Question: Using this script, written in Python, <URL> Here is my output window for the query.

How can I get it to spit out the result as a csv? Important that "dislikes" and "shares" will be separate columns and not added rows as in the display window in powershell.
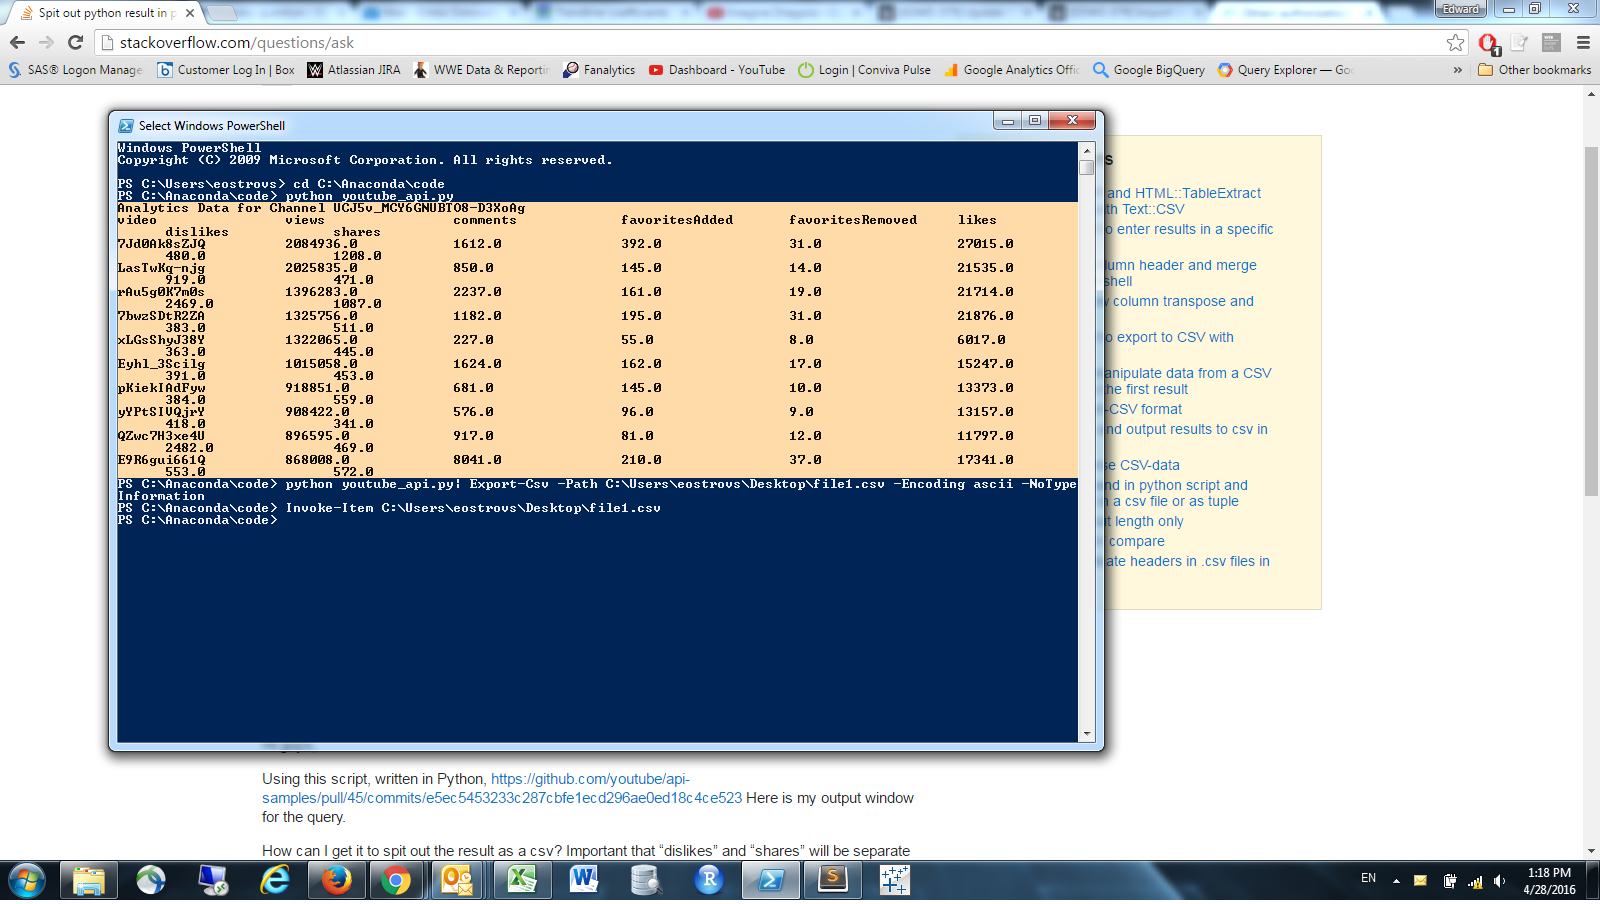
Answer: The relevant part of the code is:
'''
for column_header in analytics_query_response.get("columnHeaders", []):
print "%-20s" % column_header["name"],
print
for row in analytics_query_response.get("rows", []):
for value in row:
print "%-20s" % value,
print
'''
Basically, you have to open an output file to write to, then instead of prints, call write()
Untested code snippet:
'''
with open(filename.csv, 'w') as csv_out:
headers = [ch["name"] for ch in analytics_query_response.get("columnHeaders", [])]
csv_out.write(",".join(headers))
for row in analytics_query_response.get("rows", []):
csv_out.write(",".join(row))
'''
I did not test this so there may be more problems to overcome.